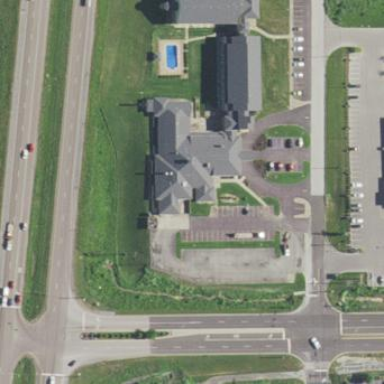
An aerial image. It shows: Hotel building.